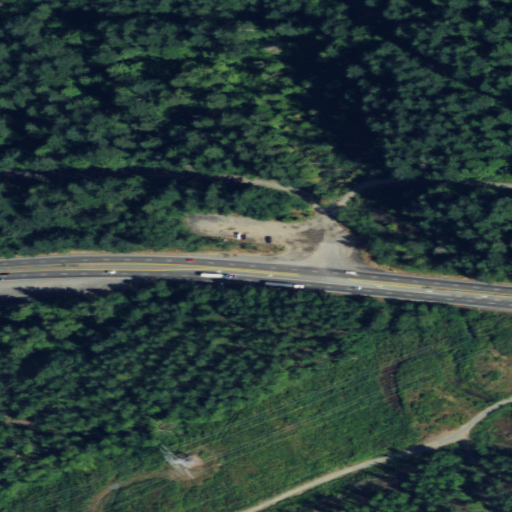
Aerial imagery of pass in Washington named Tiger Pass containing evergreen forest, mixed forest, shrub, medium intensity development, low intensity development, woody wetlands, open development, and high intensity development